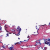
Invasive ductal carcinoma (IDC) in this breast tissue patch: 0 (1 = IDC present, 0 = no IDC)